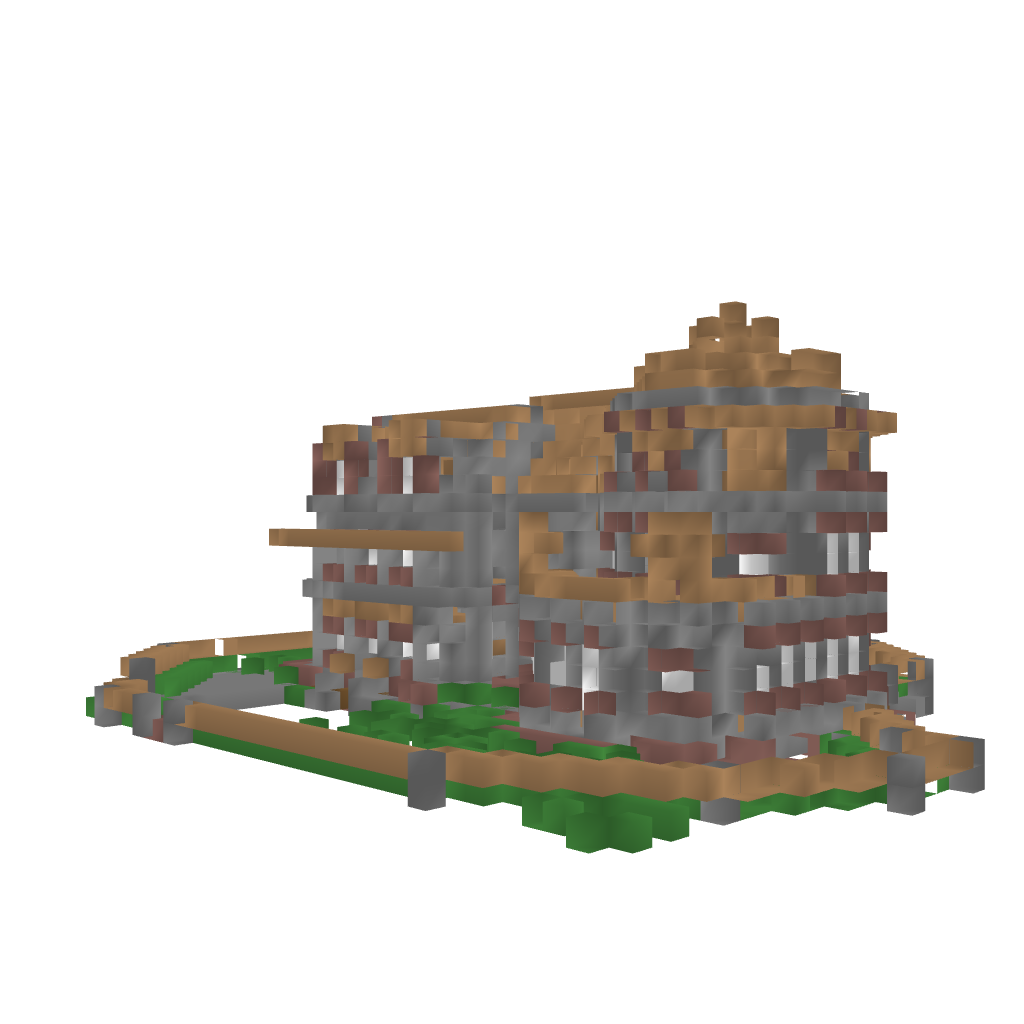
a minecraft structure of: Brick Cottage high quality